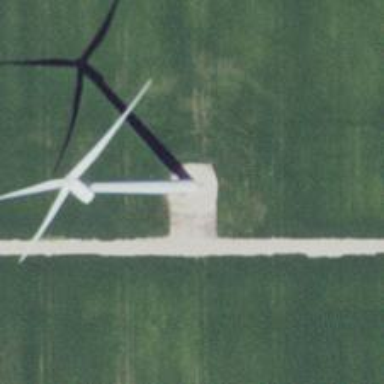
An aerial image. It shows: Wind generator with horizontal axis. The generator is wind turbine.